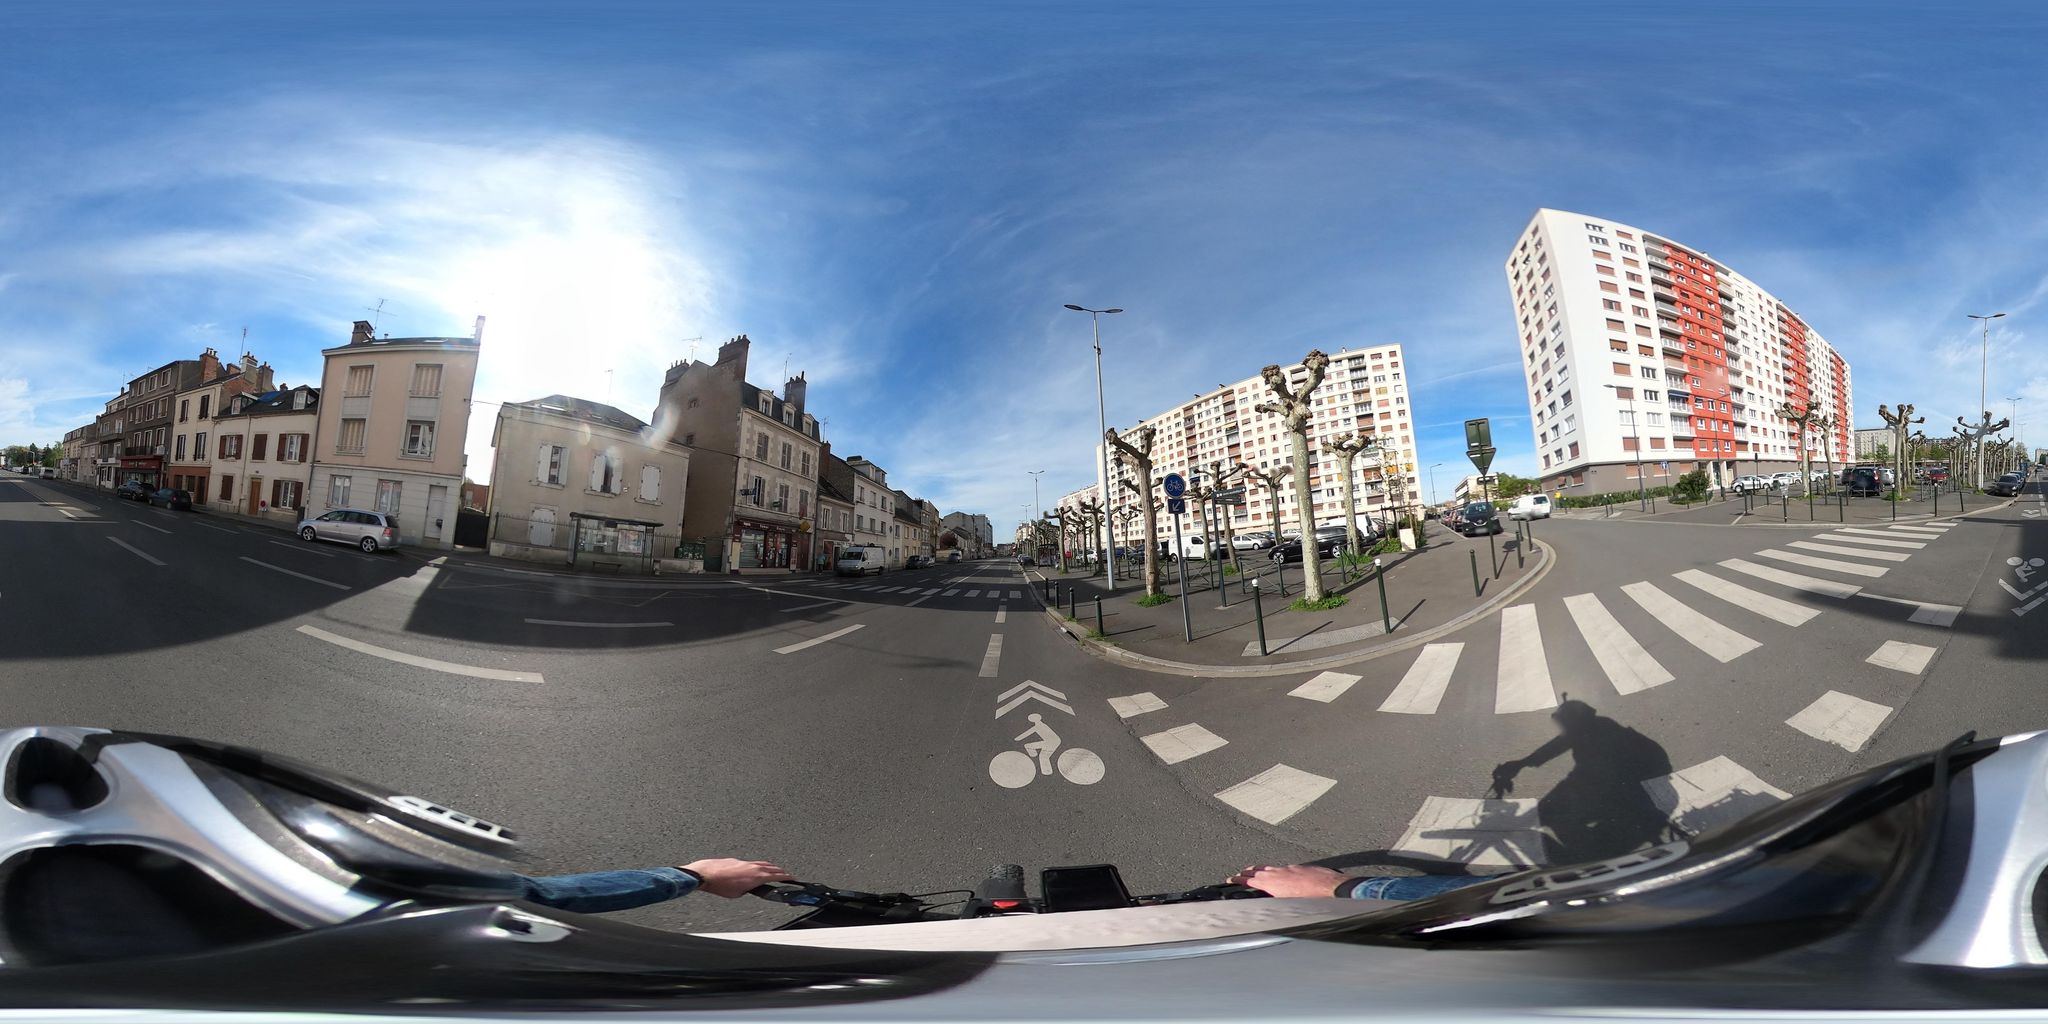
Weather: clear
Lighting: day
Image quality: good
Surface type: cycling surface
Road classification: footway
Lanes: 2
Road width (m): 1
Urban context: urban centre
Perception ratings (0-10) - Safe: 1.72, Lively: 5.21, Beautiful: 5.47, Boring: 3.66, Depressing: 3.78, Wealthy: 2.92